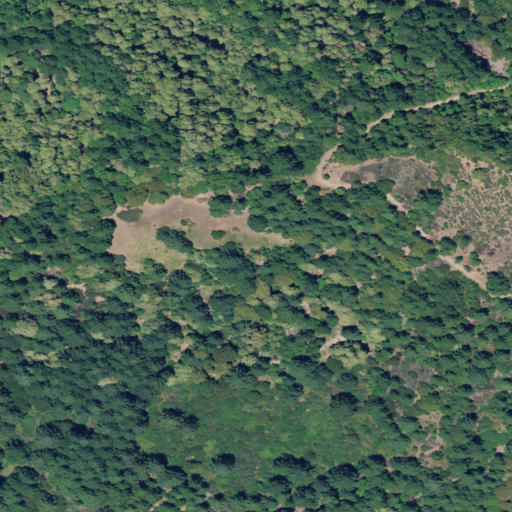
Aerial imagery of plain(s) in California named Beebe Opening containing evergreen forest, open development, shrub, and mixed forest